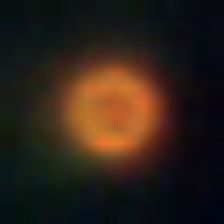
Taxon: NanoPlankton
Group: Other